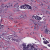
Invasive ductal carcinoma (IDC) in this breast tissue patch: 1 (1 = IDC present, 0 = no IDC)